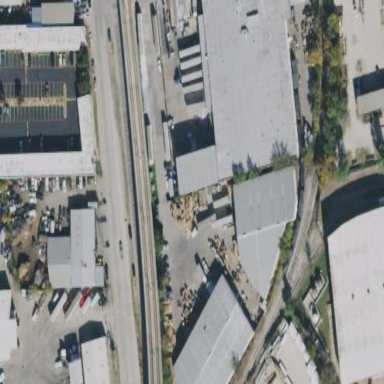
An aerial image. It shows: Warehouse building.